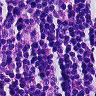
Metastatic tissue present: no